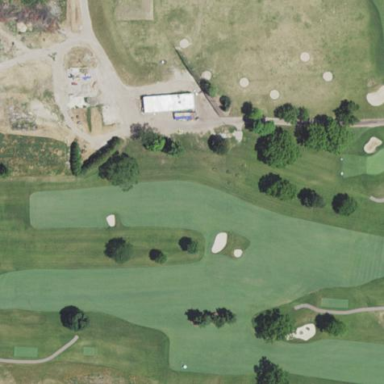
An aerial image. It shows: Rough grassy area used for golf.